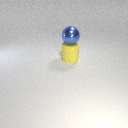
large yellow rubber cylinder below large blue metal sphere